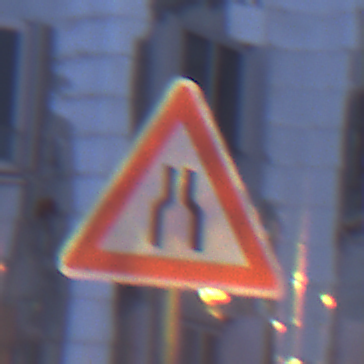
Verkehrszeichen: VerengteFahrbahn
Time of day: Night
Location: Outdoor (Urban)
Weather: PartlyCloudy
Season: NotSpecified
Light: Artificial